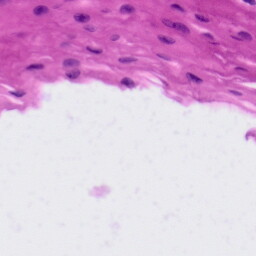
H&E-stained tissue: Tonsil